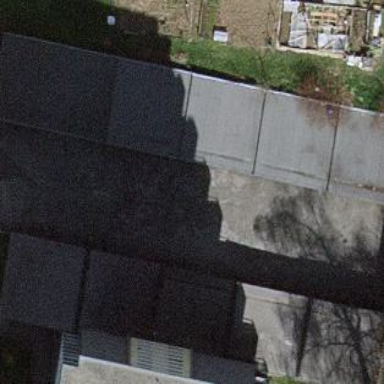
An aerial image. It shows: Group of garages.